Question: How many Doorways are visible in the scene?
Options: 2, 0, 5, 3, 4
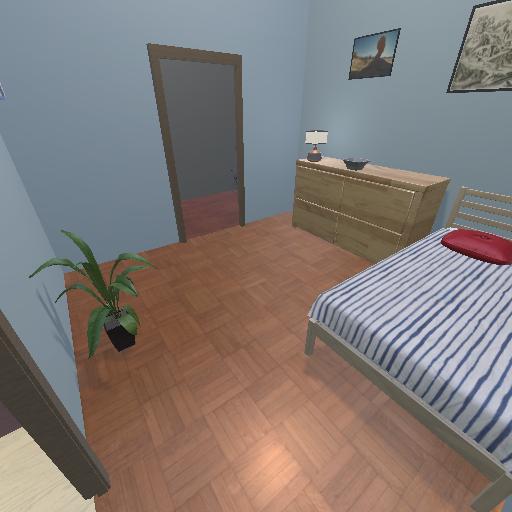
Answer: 2